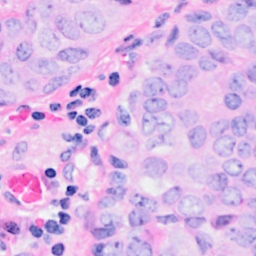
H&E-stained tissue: Breast